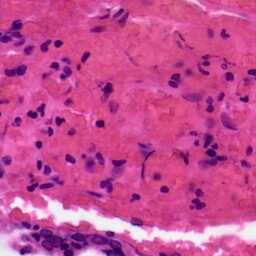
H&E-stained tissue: Colon